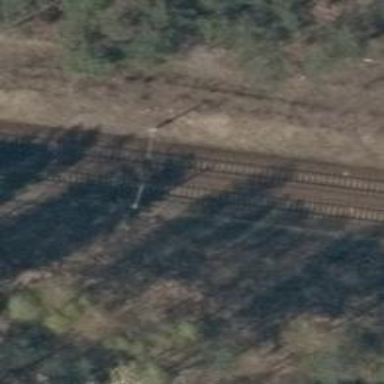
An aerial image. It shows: Milestone along the railway track with catenary mast.